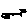
Label: car